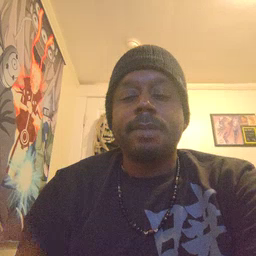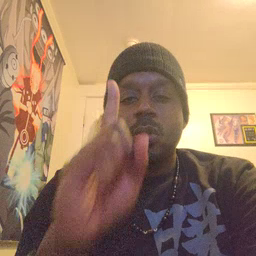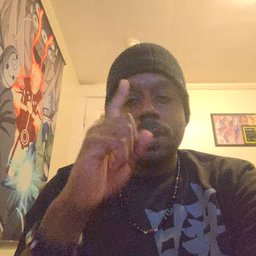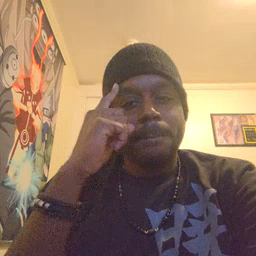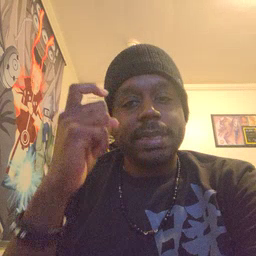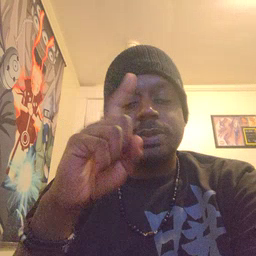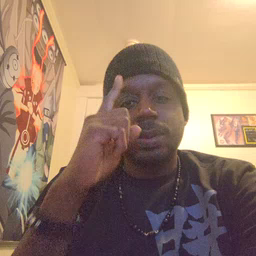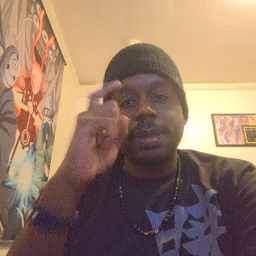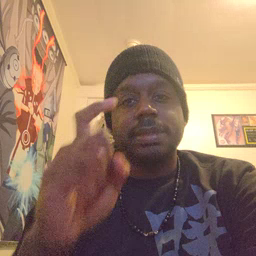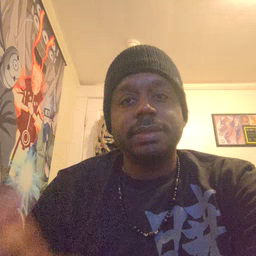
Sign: penny